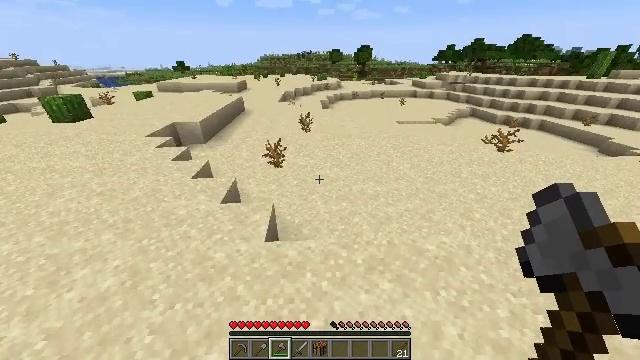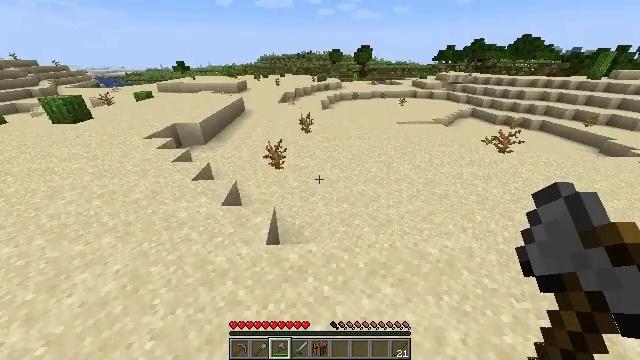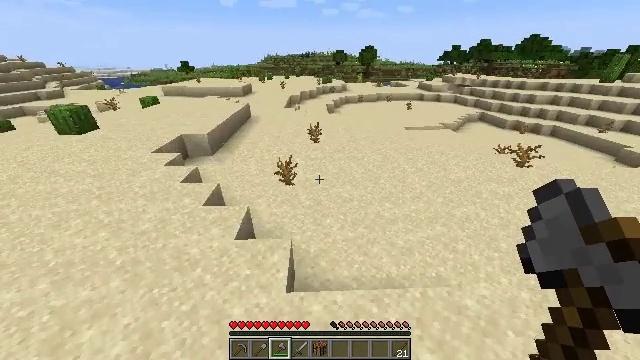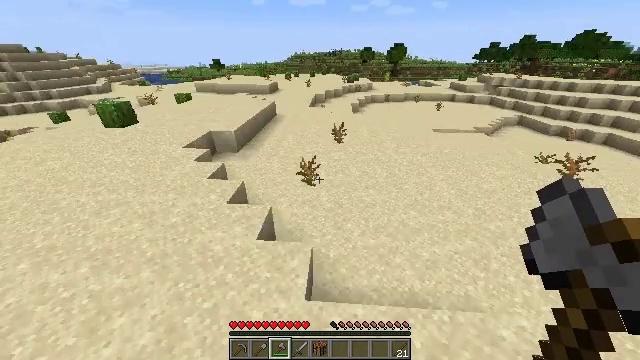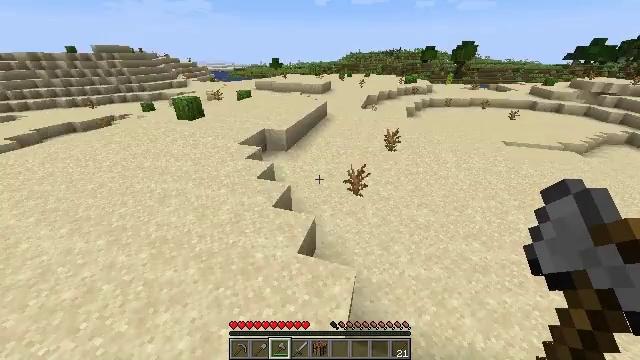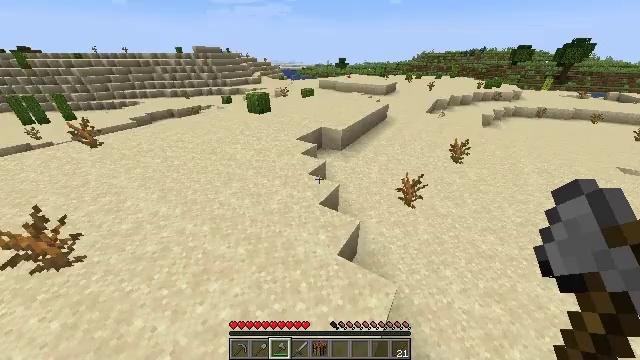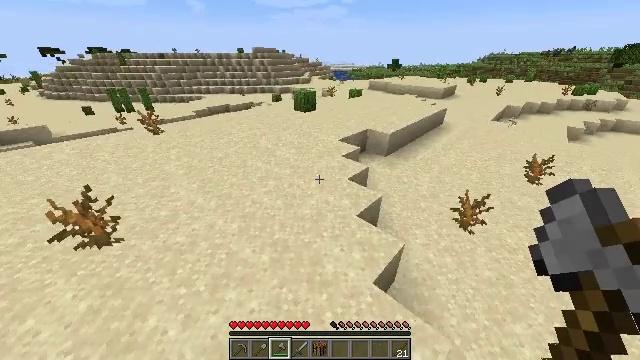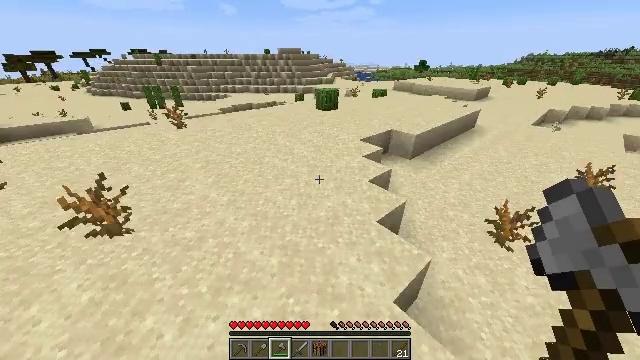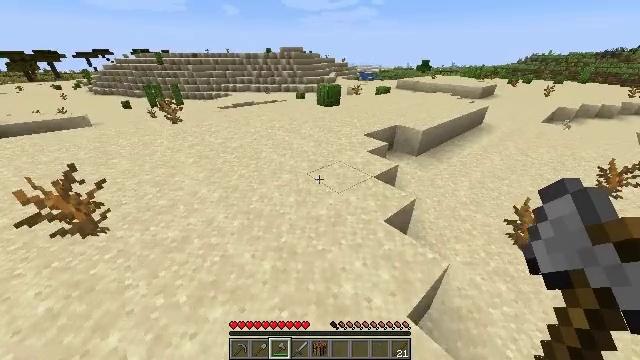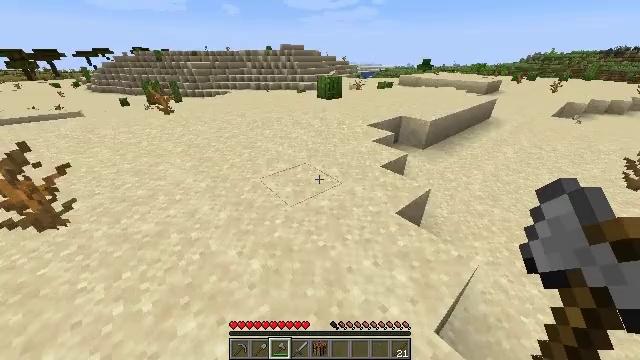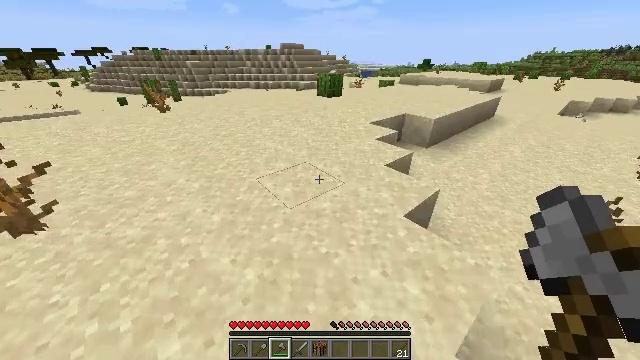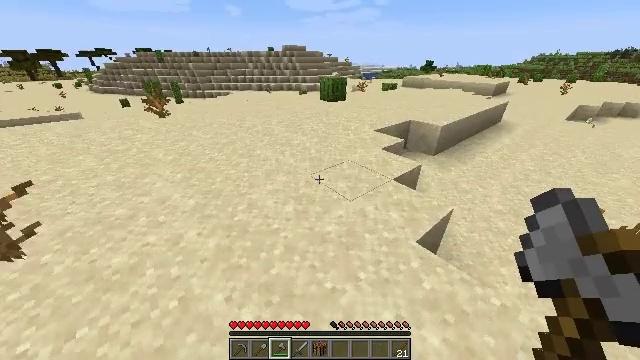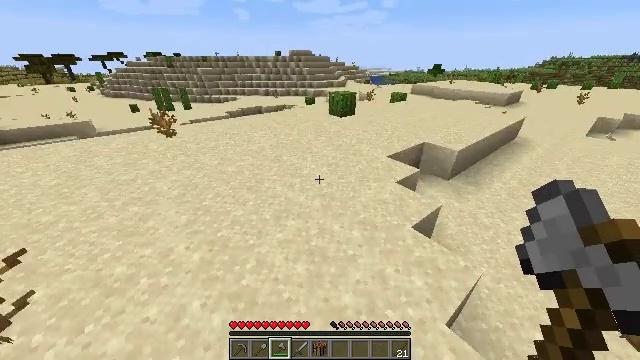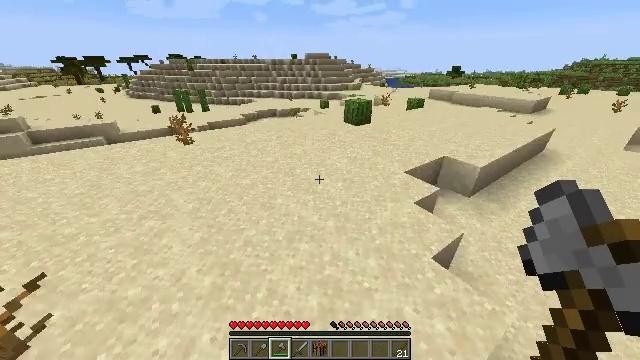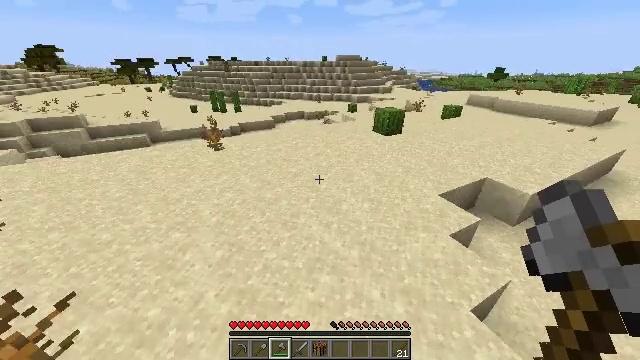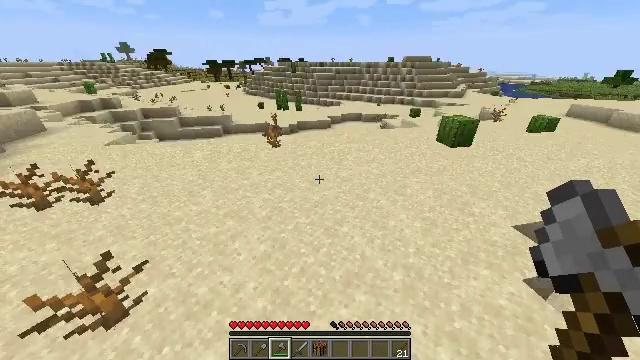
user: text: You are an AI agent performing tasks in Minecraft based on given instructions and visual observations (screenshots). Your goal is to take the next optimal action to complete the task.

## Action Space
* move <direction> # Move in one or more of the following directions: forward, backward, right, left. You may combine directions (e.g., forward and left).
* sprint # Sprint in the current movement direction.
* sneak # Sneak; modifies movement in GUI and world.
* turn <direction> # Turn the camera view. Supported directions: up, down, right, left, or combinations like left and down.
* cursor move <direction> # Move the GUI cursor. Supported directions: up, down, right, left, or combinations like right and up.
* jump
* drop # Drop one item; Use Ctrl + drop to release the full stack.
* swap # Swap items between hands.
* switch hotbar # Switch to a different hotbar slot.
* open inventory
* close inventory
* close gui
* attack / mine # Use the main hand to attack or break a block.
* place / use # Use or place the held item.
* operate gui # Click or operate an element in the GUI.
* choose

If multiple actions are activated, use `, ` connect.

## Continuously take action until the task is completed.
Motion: motion action
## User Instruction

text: Harvest hay blocks from the village.
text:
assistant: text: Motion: move forward and move left, sprint, jump
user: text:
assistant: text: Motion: move forward and move left, sprint, jump
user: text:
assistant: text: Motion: move forward and move left, sprint, turn left, jump
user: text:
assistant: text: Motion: move forward and move left, sprint, turn left, jump
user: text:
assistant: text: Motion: move forward and move left, sprint, turn left, jump
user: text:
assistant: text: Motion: move forward and move left, sprint, turn left, jump
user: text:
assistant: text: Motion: move forward and move left, sprint, turn left, jump
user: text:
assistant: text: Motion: move forward and move left, sprint, jump
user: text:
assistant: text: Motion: move forward and move left, sprint, jump
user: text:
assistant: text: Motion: move forward and move left, sprint, jump
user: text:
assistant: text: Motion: move forward and move left, sprint, jump
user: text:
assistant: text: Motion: move forward and move left, sprint, turn left, jump
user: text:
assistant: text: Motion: move forward, sprint, turn left, jump
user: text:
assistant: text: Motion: move forward, sprint, turn left, jump
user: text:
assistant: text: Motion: move forward, sprint, turn left, jump
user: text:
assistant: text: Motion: move forward, sprint, turn left, jump
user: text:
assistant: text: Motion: move forward, sprint, turn left, jump
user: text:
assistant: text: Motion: move forward and move right, sprint, turn left, jump
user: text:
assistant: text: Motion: move forward and move right, sprint, turn left, jump
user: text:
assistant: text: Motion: move forward and move right, sprint, turn left, jump
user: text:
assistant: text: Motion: move forward and move right, sprint, turn left, jump
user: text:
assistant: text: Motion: move forward and move right, sprint, jump
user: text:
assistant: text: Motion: move forward and move right, sprint, jump
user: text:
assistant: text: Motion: move forward and move right, sprint, jump
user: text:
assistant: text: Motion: move forward and move right, sprint, jump
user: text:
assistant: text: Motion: move forward and move right, sprint, jump
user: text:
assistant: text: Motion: move forward and move right, sprint, jump
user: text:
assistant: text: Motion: move forward and move right, sprint, jump
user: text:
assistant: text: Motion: move forward and move right, sprint, jump
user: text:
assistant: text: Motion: move forward and move right, sprint, jump